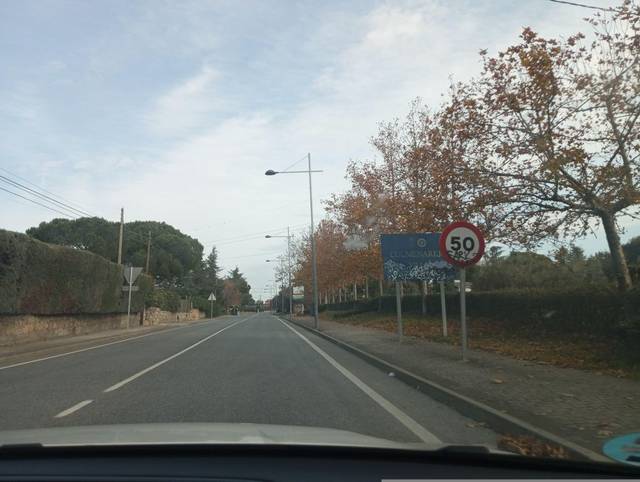
Region: Spain
Coordinates: 40.557, -4.023